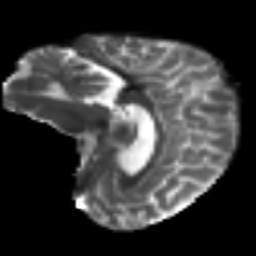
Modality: T2w
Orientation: sagittal
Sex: female
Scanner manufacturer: ge
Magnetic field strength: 3 T
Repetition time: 7 s
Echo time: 0.08 s